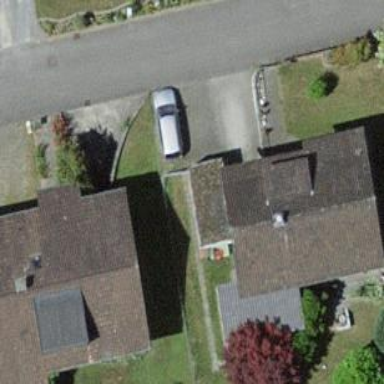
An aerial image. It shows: Building with tiled roof.